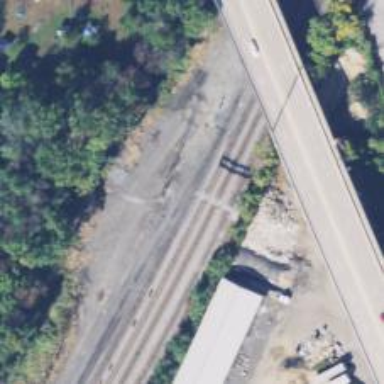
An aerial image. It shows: Railway siding with rails.